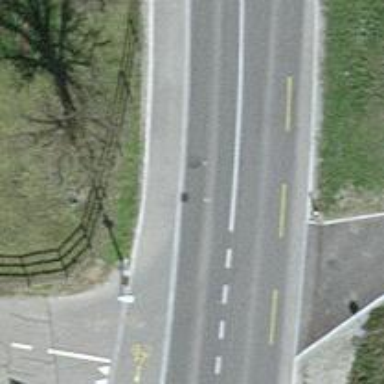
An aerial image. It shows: Cycleway.